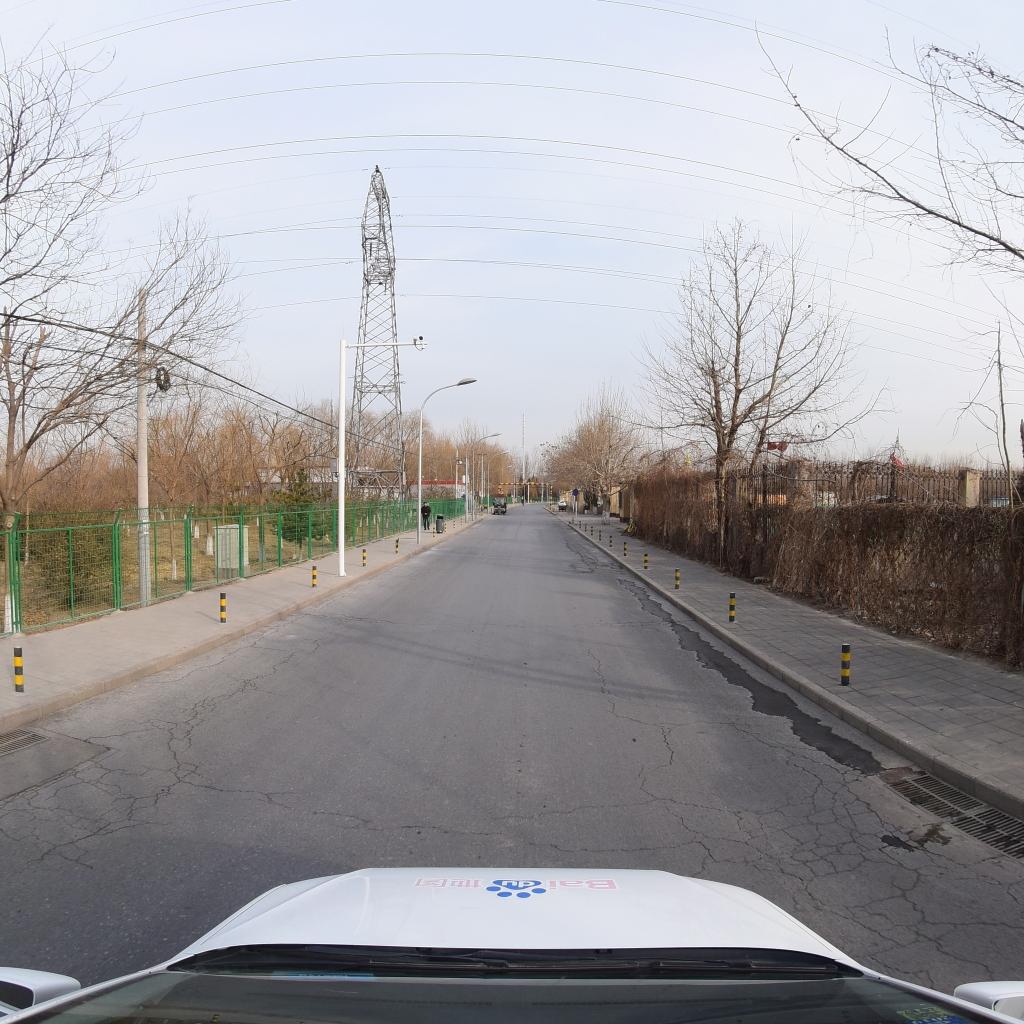
Region: Fengtai
Road damage annotations: alligator crack, alligator crack